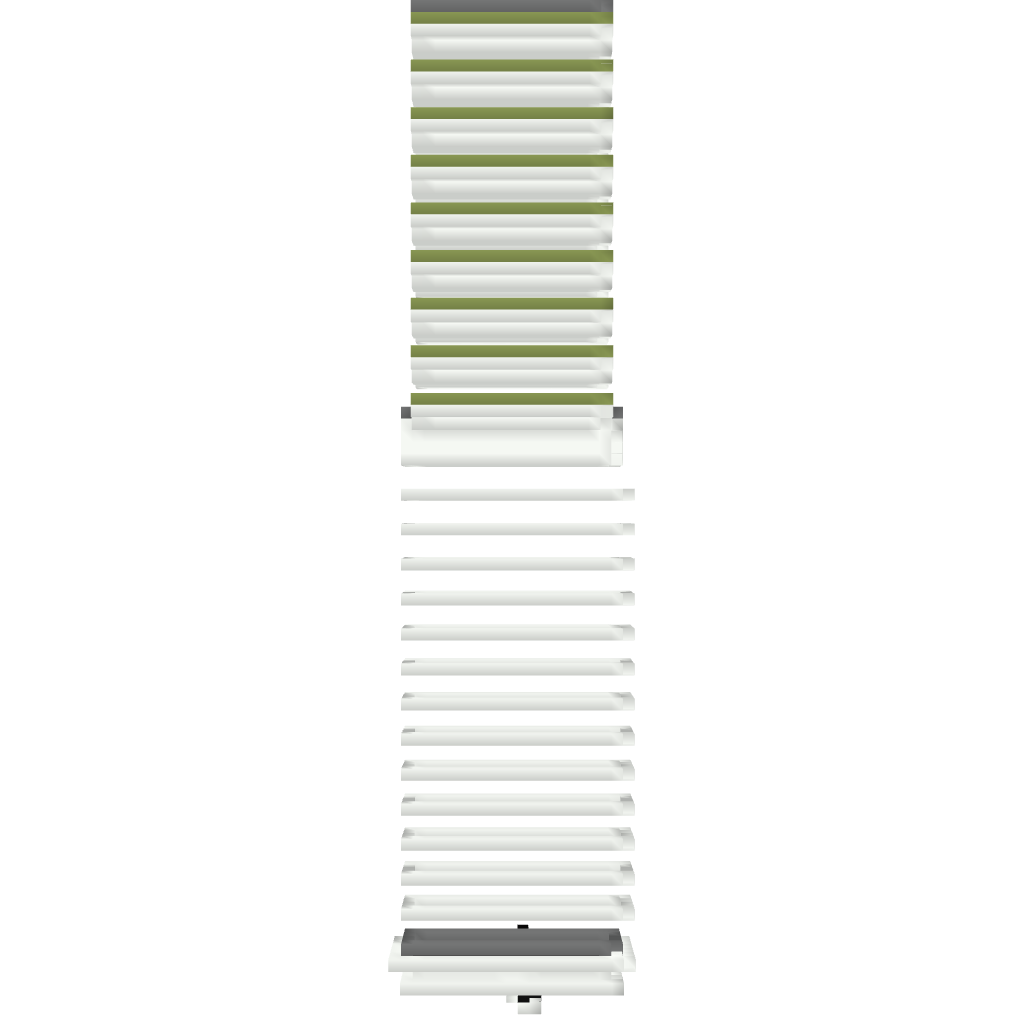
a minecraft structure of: Enderfarm